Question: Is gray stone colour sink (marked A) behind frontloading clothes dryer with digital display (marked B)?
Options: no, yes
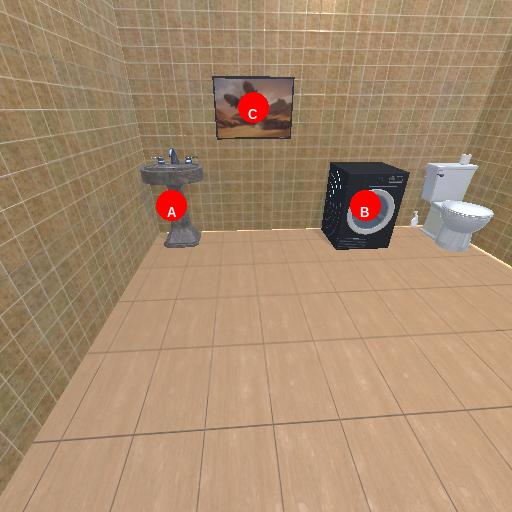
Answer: no